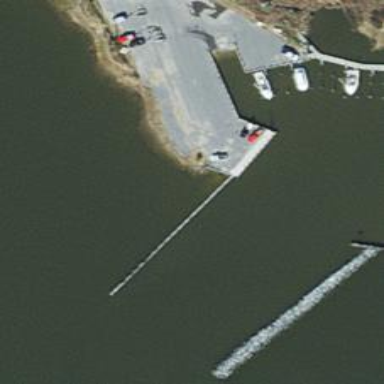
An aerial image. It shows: Breakwater structure.